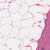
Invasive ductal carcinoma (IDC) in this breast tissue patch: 0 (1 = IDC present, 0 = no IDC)